八年级 · 立体几何学
已知菱形 $A B C D$ 的边长为 $18, \angle A=60^{\circ}$, 若 $P$ 是菱形 $A B C D$ 内一点, 且 $P B=P D=6 \sqrt{3}$, 则 $C P$的长为
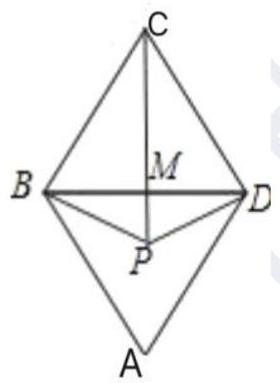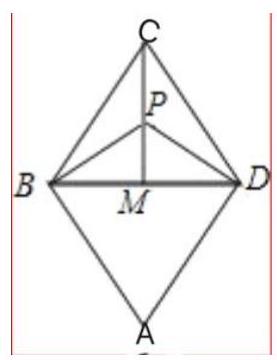
答案: $6 \sqrt{3}$ 或 $12 \sqrt{3}$
解析: 当 $P$ 与 $C$ 在 $B D$ 的异侧时：连接 $C P$ 交 $B D$ 于 $M$,

$\because A D=A B, D P=B P$,

$\therefore A P \perp B D$ (到线段两端距离相等的点在垂直平分线上),

在直角 $\triangle A B M$ 中, $\angle B A M=30^{\circ}$,

$\therefore B M=\frac{1}{2} A B=9, C M=\sqrt{3} B M=9 \sqrt{3}$,

$\therefore P M=\sqrt{P B^{2}-B M^{2}}=\sqrt{(6 \sqrt{3})^{2}-9^{2}}=3 \sqrt{3}$,
$\therefore C P=C M+P M=12 \sqrt{3}$;

当 $P$ 与 $C$ 在 $B D$ 的同侧时: 连接 $C P$ 并延长 $C P$ 交 $B D$ 于点 $M$,

$C P=C M-P M=6 \sqrt{3}$

当 $P$ 与 $M$ 重合时, $P D=P B=18$, 与 $P B=P D=6 \sqrt{3}$ 矛盾, 舍去.

$A P$ 的长为 $12 \sqrt{3}$ 或 $6 \sqrt{3}$.

故答案为 $12 \sqrt{3}$ 或 $6 \sqrt{3}$.